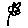
Label: flower